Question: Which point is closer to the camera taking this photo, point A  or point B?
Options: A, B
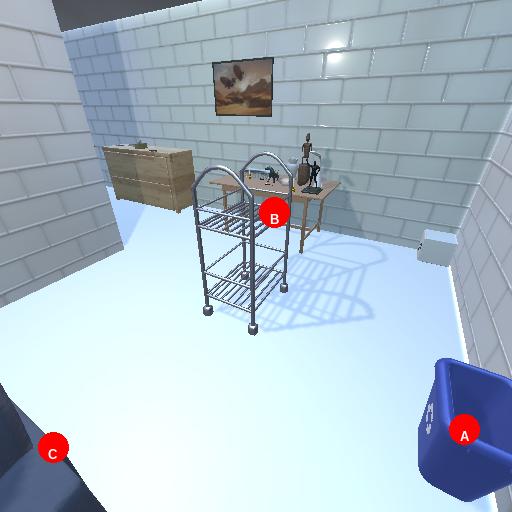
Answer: A